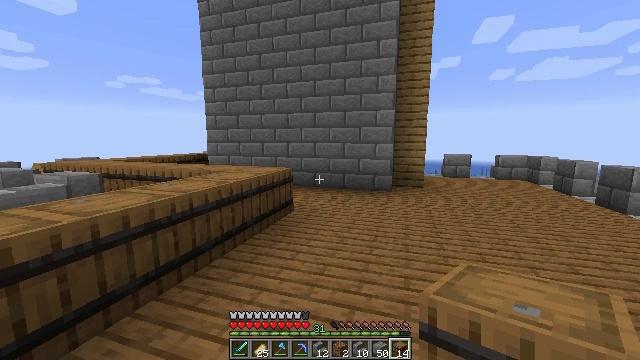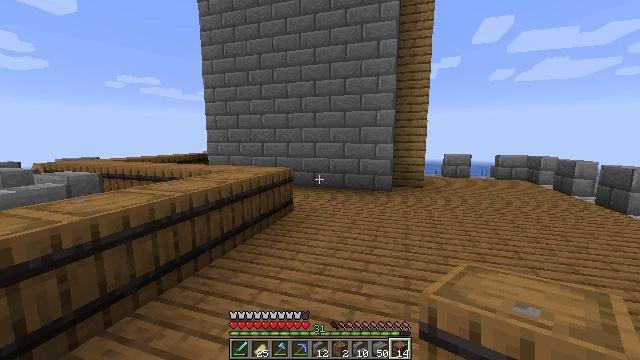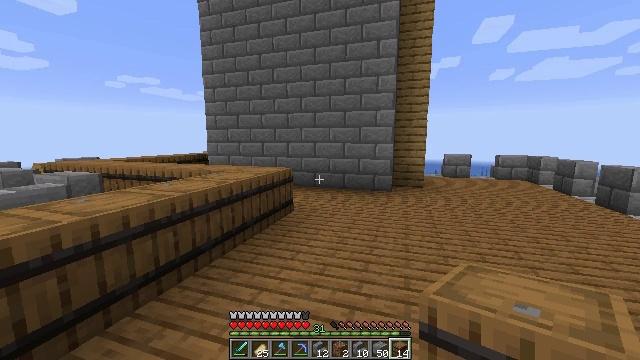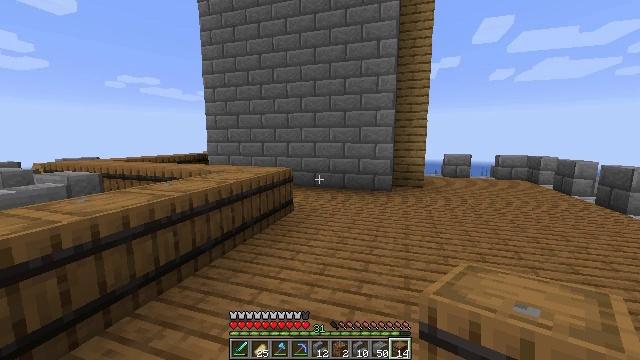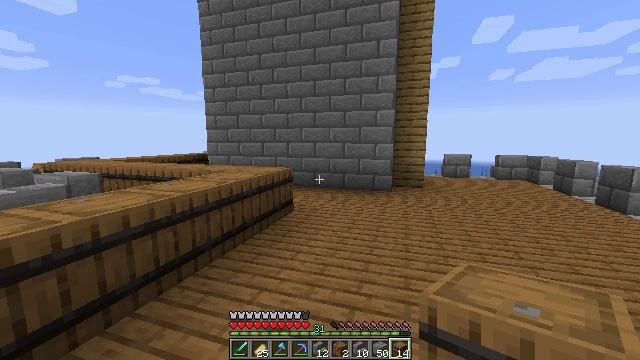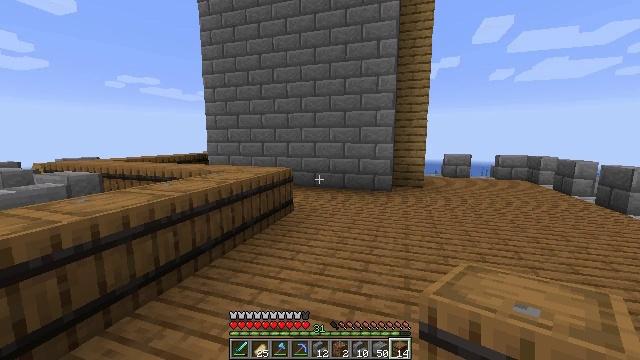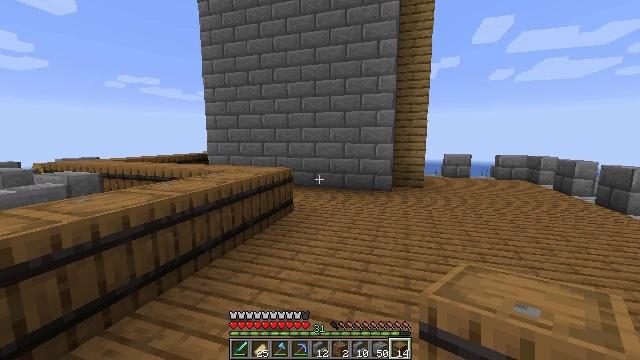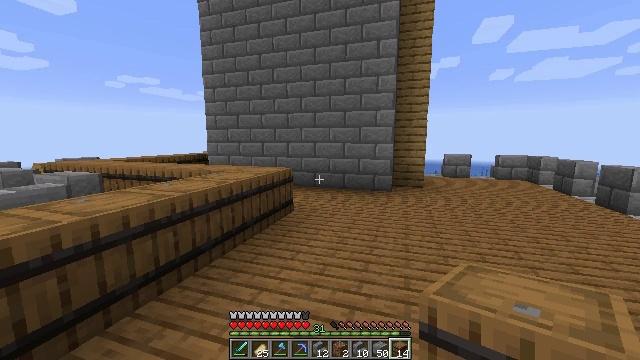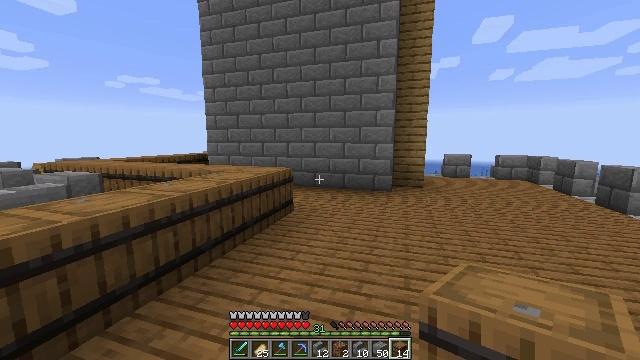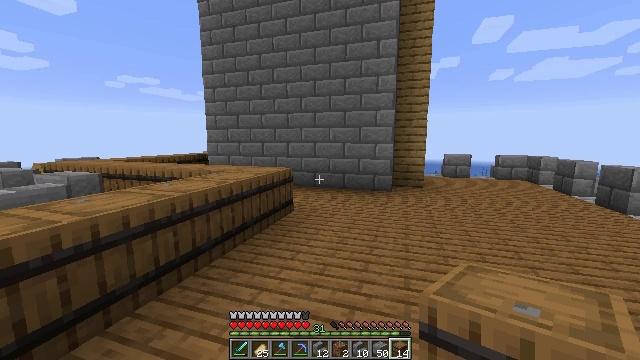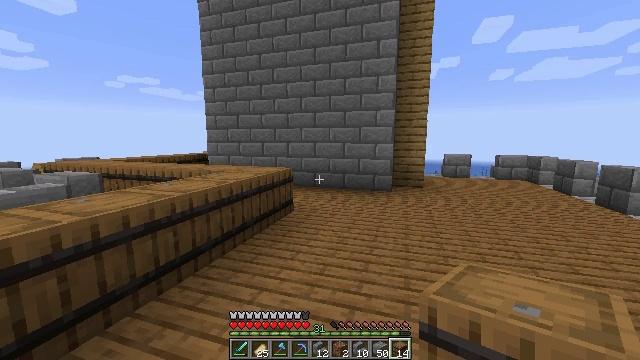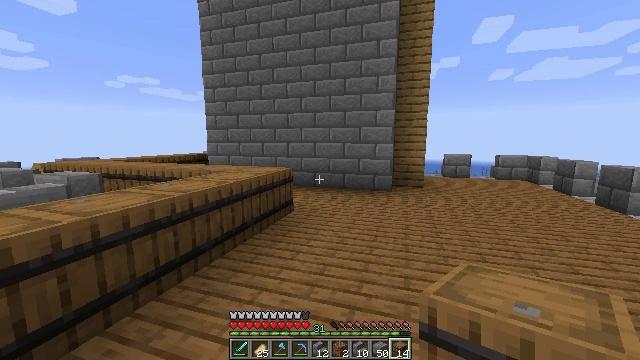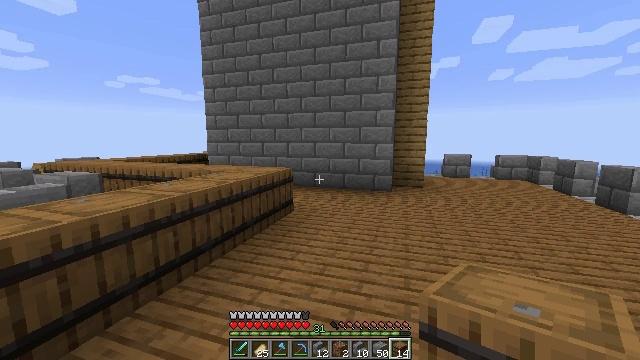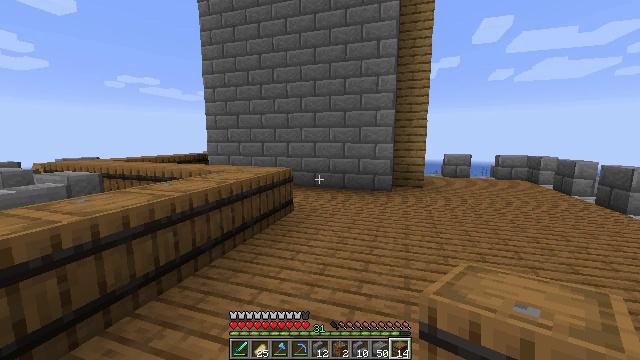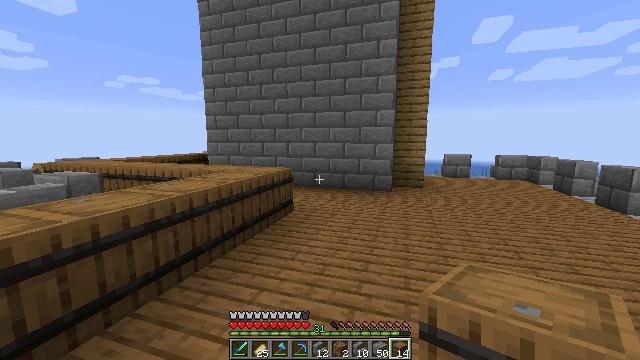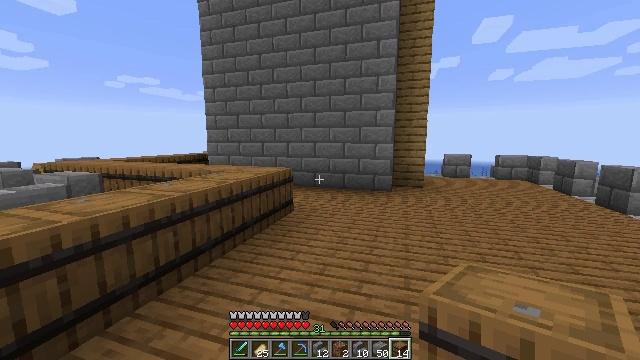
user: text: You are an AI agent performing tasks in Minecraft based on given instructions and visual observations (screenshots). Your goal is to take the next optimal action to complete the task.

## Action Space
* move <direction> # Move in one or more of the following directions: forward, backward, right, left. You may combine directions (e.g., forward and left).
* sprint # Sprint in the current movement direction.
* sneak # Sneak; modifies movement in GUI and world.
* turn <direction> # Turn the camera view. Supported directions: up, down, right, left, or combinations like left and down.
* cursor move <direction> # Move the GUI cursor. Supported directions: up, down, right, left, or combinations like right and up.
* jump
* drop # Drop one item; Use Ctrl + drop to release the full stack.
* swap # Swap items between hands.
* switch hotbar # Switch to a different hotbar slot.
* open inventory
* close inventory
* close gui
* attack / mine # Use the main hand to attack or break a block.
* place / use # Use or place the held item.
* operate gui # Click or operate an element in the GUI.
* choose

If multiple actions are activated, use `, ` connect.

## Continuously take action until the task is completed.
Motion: motion action
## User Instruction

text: Attack the barrel to gather it.
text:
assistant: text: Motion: no_op
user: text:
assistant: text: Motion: no_op
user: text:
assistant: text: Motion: no_op
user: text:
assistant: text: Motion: no_op
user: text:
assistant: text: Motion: no_op
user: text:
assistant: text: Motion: no_op
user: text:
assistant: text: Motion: no_op
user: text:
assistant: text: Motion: no_op
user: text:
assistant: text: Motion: no_op
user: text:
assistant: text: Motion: no_op
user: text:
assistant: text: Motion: no_op
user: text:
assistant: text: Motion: no_op
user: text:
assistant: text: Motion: no_op
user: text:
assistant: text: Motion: no_op
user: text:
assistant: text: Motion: no_op
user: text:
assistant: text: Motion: no_op
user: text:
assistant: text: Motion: no_op
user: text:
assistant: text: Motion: no_op
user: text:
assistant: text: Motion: no_op
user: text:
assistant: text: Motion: no_op
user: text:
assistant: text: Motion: no_op
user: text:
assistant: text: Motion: no_op
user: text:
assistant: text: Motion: no_op
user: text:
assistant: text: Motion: no_op
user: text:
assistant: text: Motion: no_op
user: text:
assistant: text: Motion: no_op
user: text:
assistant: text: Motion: no_op
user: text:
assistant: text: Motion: no_op
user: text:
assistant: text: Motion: no_op
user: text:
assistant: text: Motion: no_op